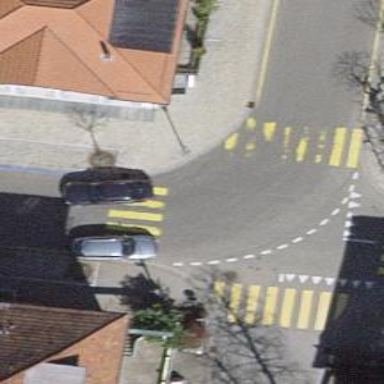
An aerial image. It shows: Uncontrolled zebra crossing with notable zebra markings.